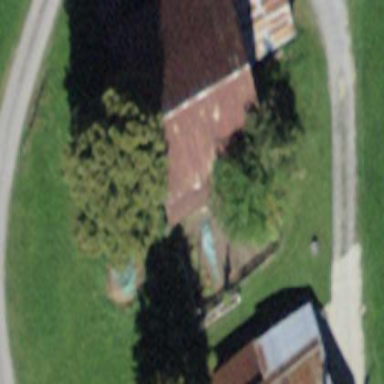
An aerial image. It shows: Barn.